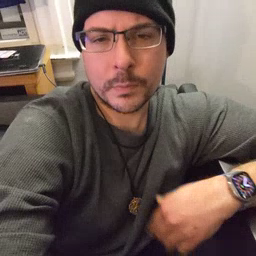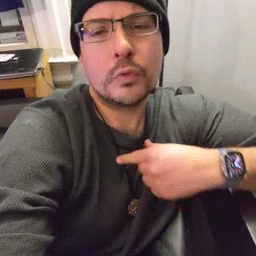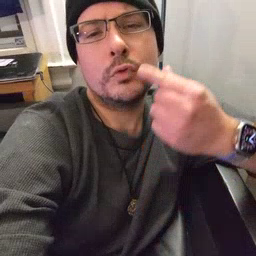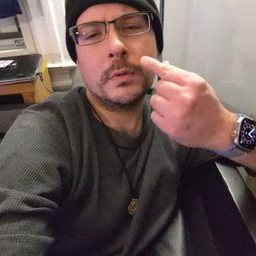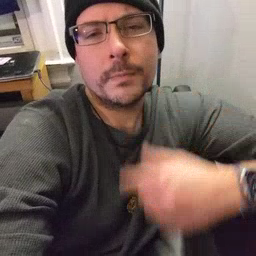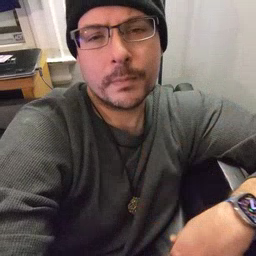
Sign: giraffe